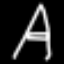
Label: The Eiffel Tower